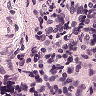
Metastatic tissue present: no